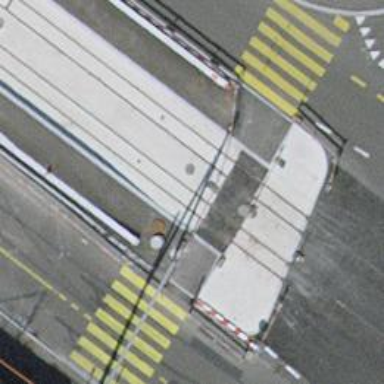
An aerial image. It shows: Tram crossing on the railway.